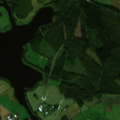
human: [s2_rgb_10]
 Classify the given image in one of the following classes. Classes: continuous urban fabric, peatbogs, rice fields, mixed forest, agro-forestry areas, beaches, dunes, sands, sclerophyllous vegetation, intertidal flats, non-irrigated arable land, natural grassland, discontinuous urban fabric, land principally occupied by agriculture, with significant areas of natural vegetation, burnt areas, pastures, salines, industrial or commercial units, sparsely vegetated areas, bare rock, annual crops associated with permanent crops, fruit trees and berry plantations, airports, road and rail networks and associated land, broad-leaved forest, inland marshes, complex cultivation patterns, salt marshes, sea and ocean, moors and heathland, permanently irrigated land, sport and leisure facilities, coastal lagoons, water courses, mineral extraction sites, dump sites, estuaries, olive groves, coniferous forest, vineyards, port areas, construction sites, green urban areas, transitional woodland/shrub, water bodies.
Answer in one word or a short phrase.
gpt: non-irrigated arable land, land principally occupied by agriculture, with significant areas of natural vegetation, coniferous forest, mixed forest, water bodies